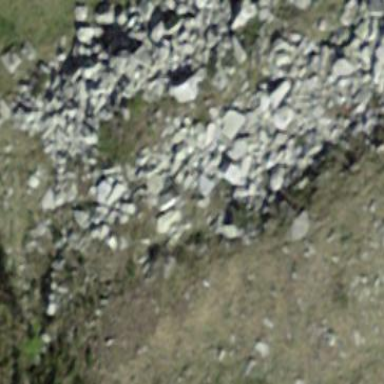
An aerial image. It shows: Natural scree.